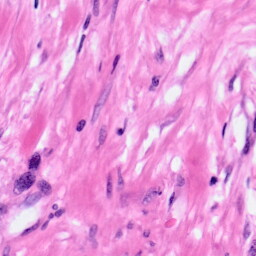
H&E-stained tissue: Pancreatic